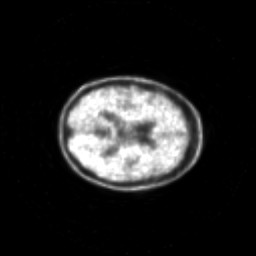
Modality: PET
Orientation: axial
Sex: female
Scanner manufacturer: siemens